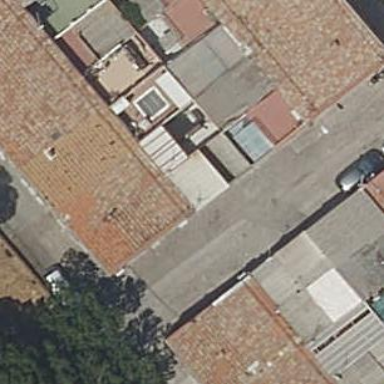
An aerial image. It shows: Building.